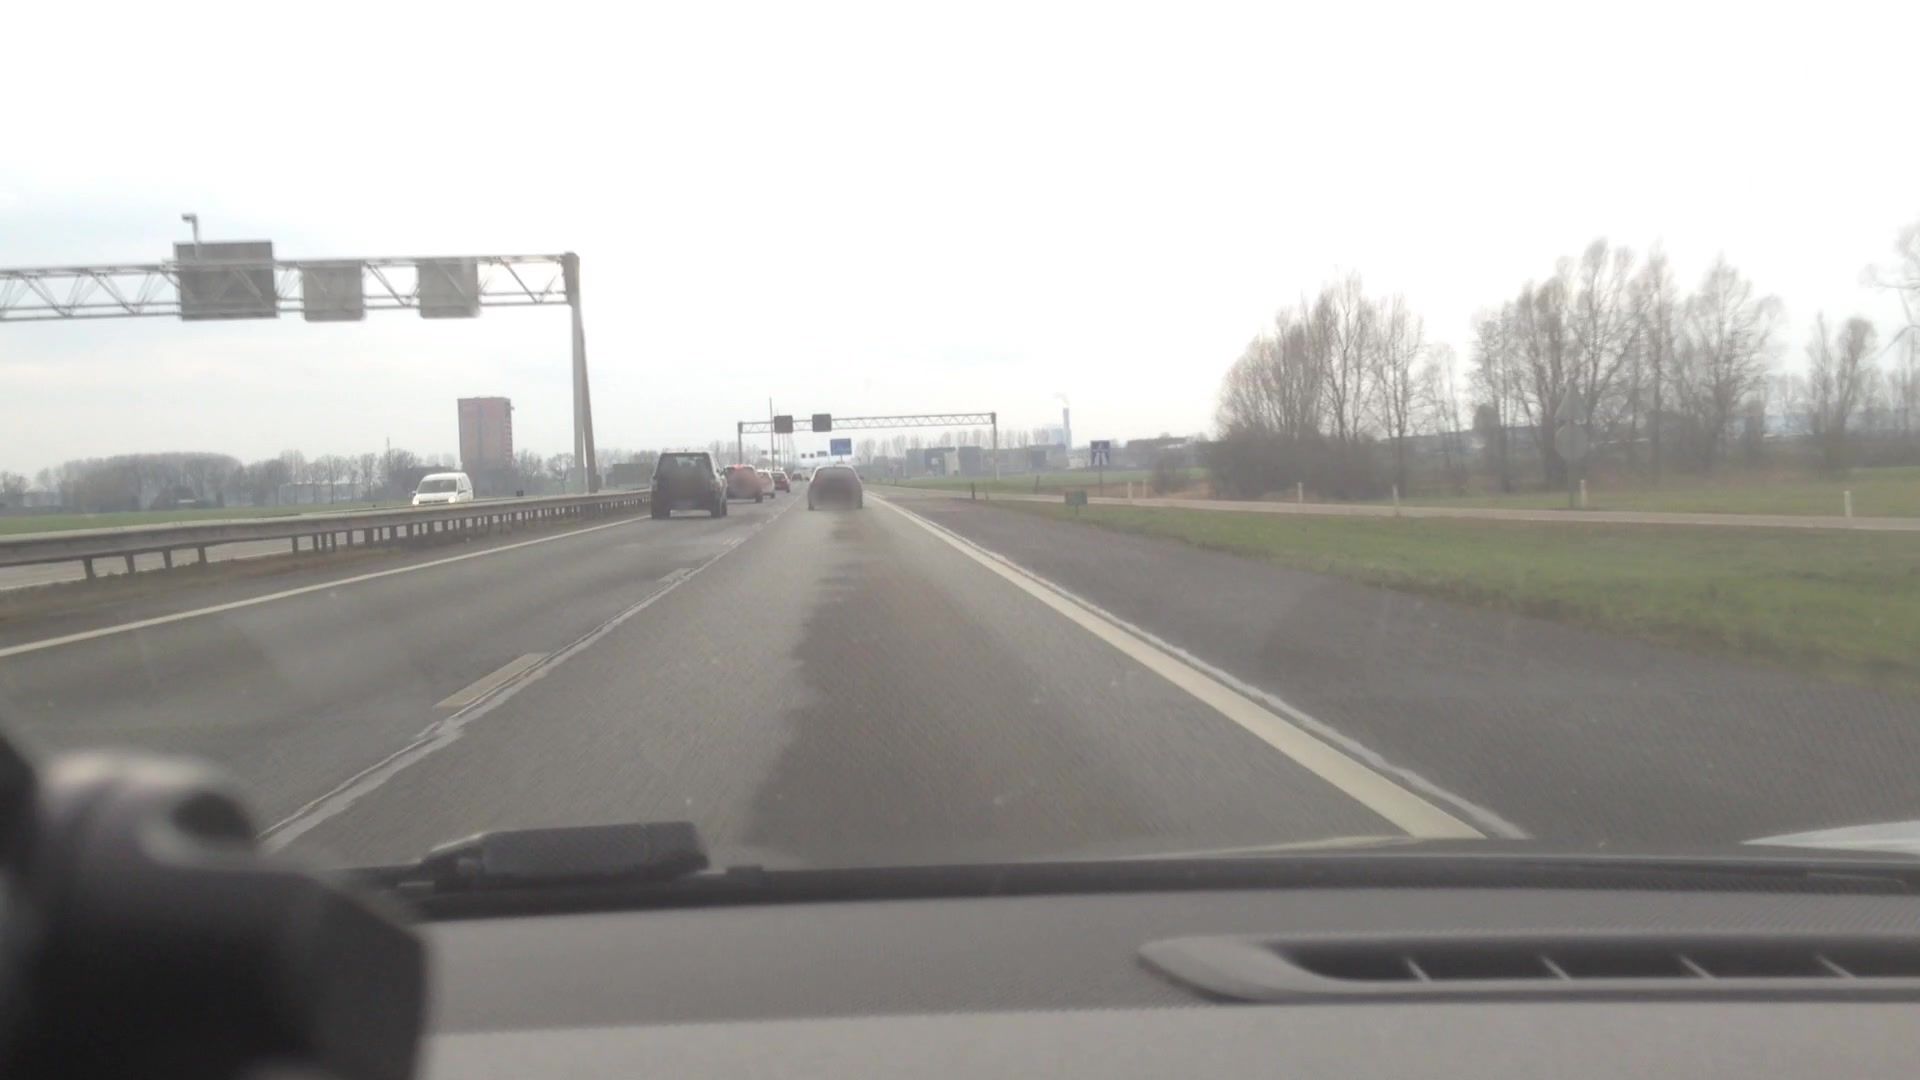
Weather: cloudy
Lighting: day
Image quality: slightly poor
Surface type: driving surface
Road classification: rest_area
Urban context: suburban or peri-urban
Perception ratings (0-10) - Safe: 0.88, Lively: 1.3, Beautiful: 6.31, Boring: 3.89, Depressing: 4.18, Wealthy: 1.22